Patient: sex M, age 60
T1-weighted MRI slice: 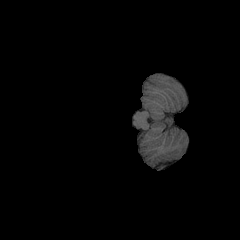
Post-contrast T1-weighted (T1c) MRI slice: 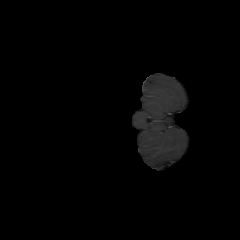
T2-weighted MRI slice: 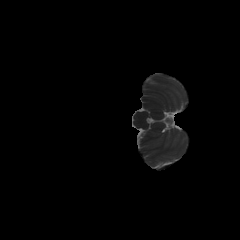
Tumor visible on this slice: no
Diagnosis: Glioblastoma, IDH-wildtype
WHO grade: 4